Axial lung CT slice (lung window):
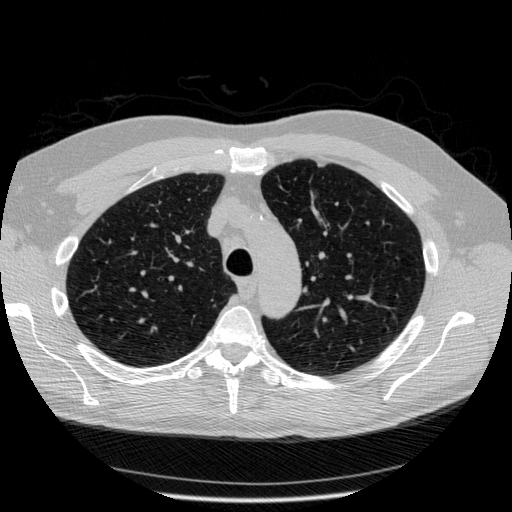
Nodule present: no